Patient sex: F
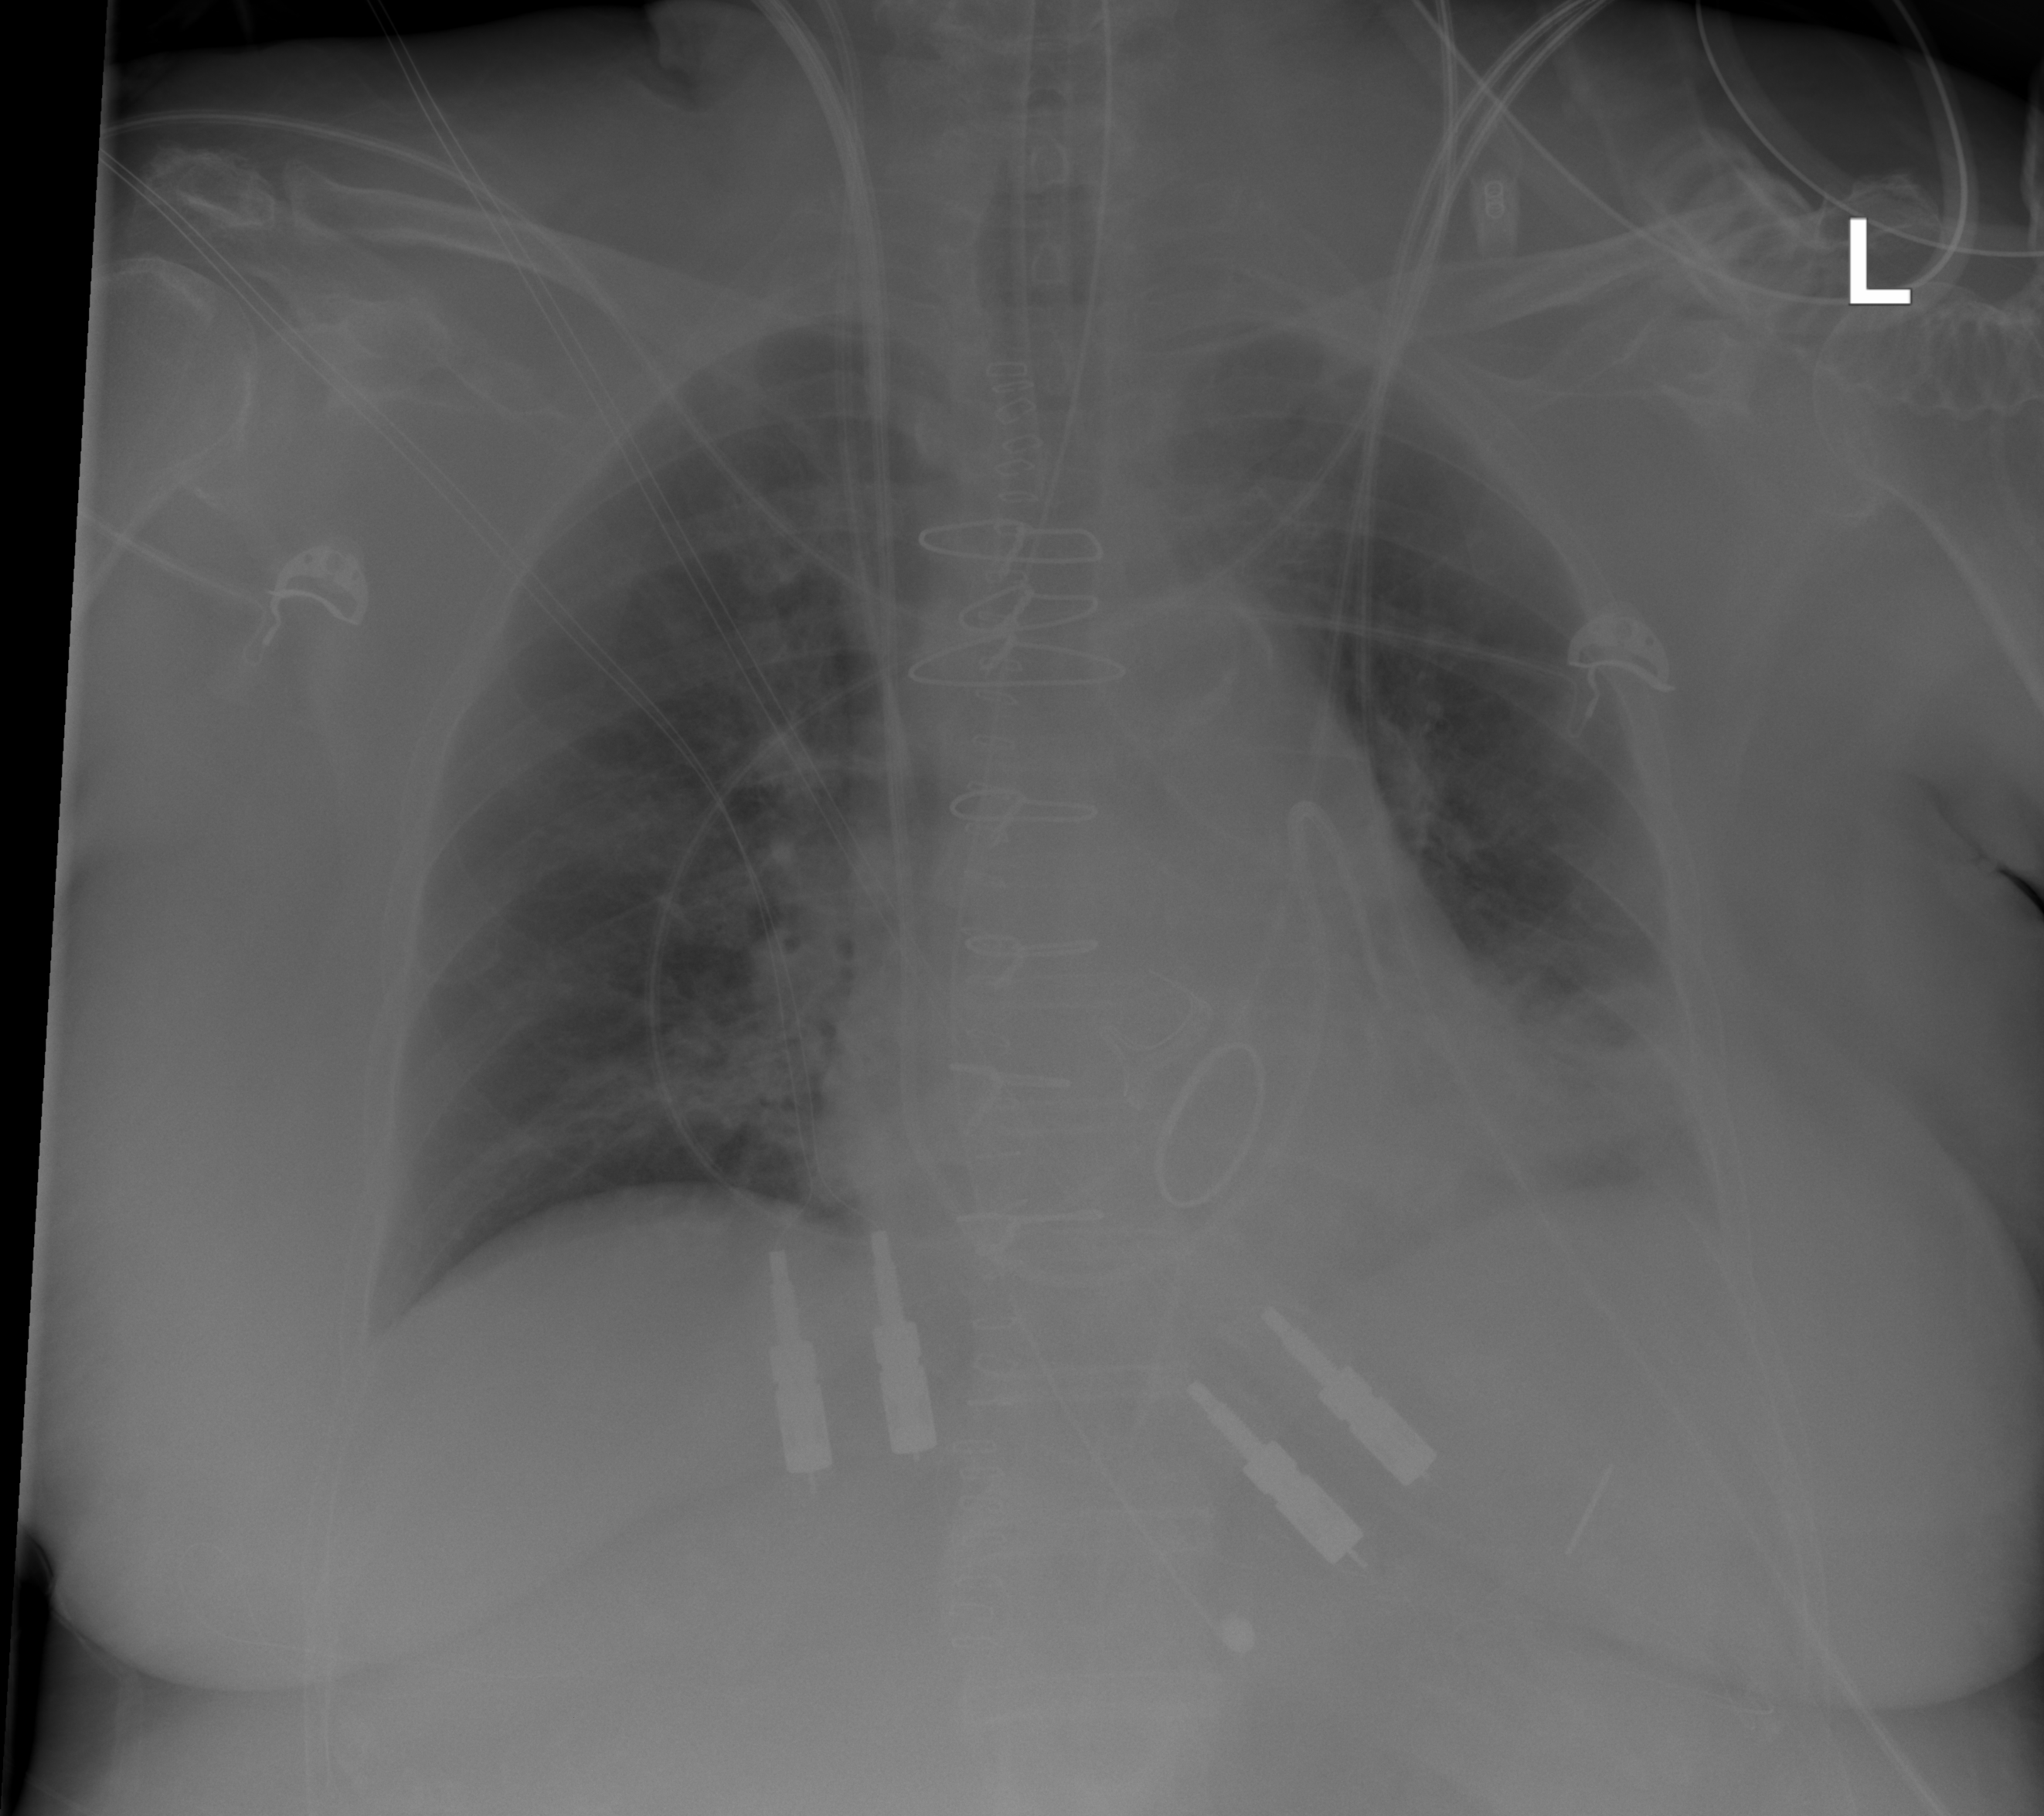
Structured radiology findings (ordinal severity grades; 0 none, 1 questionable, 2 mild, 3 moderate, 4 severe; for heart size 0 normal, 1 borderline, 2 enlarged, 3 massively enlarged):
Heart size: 2
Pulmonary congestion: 2
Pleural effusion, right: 0
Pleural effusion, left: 2
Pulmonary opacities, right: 0
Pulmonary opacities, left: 2
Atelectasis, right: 0
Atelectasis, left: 2